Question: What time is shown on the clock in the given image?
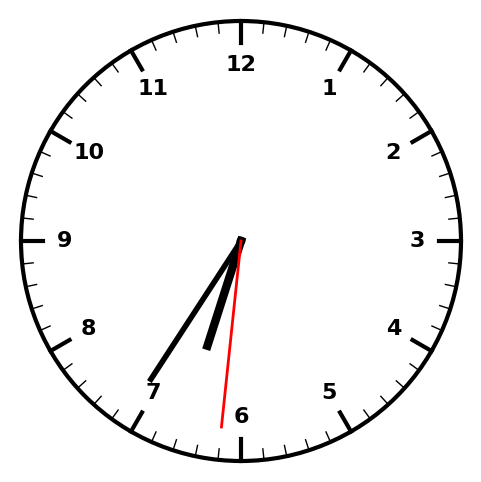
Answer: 06:35:31